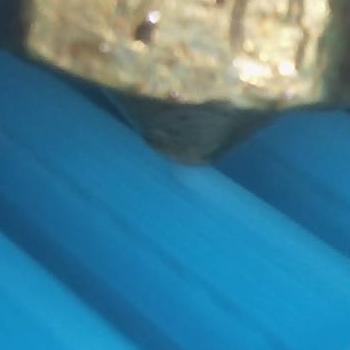
Flow rate: 188%